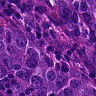
Metastatic tissue present: yes